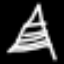
Label: The Eiffel Tower